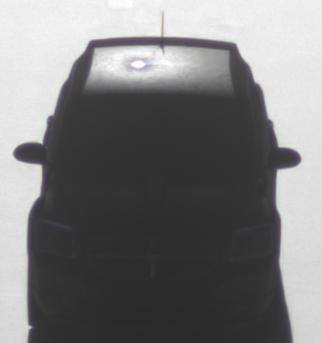
Make: Dodge
Model: Caliber 1.8
Detailed model: Caliber
Model produced from: 2006/06
Model produced until: 2009/03
Doors: 5
Color: black
Road condition: dry road
Daytime: sunrise or sunset
Contrast: medium contrast